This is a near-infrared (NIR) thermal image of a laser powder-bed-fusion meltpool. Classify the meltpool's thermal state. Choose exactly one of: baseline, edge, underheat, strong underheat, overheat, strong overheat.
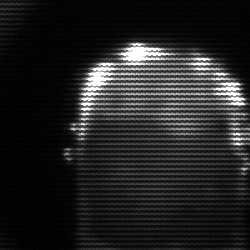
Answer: baseline